Question: I have one section that can't appear in th second page (Can only appear in the first page)

All of Above.
Only "Page Header a" and "Details".
I'm trying to use this formula: (this one is inside "Page Header b")
'''
if {Page Number} <> "1" then
true //Supress
else
false
'''
But I'm unable to reach {Page Number}, I already tried to use {PageNumber}...
So, How can I get the page number inside the formula workshop?
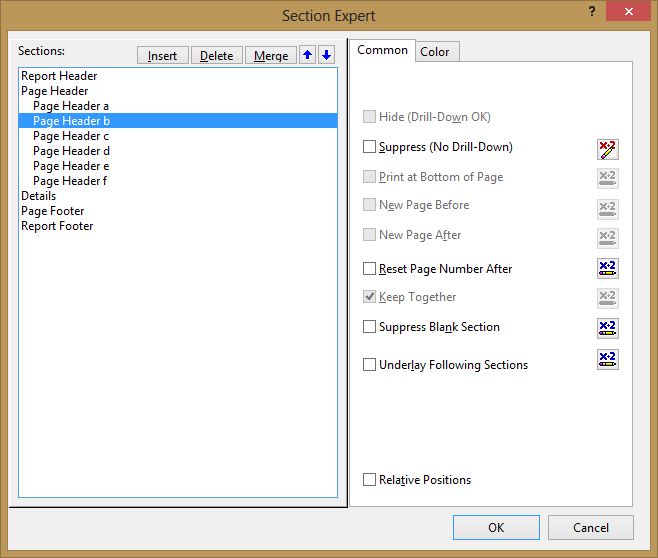
Answer: 'PageNumber' is a keyword and doesn't require brackets. Also, it's a numeric data type, so your formula should just be 'PageNumber<>1'